Interaction volume radius: 5 \u00c5
Interaction volume height: 10 \u00c5
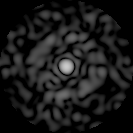
Disorder parameter: 0.8412